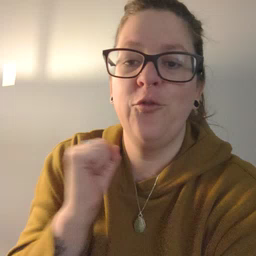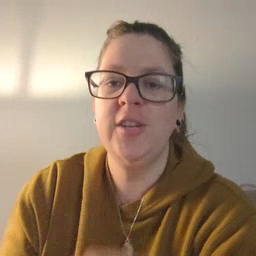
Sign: refrigerator